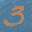
Label: 3